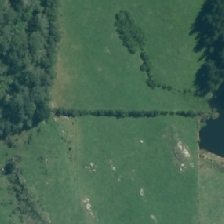
Land cover: high_producing_grassland